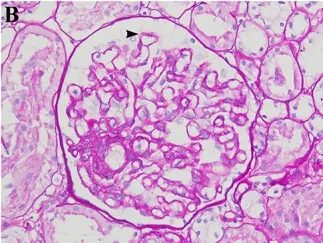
Histologic and immunohistochemical features of renal lesions. (B,D) Slight global glomerular basement membrane thickening (periodic acid-Schiff and Jones methenamine silver, respectively; original magnification, x200).
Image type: pathology (pas)